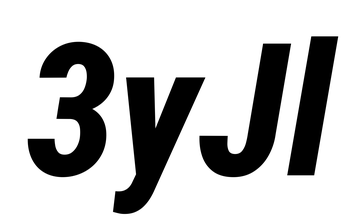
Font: Roboto-Italic_Condensed_ExtraBold_Italic